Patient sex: M
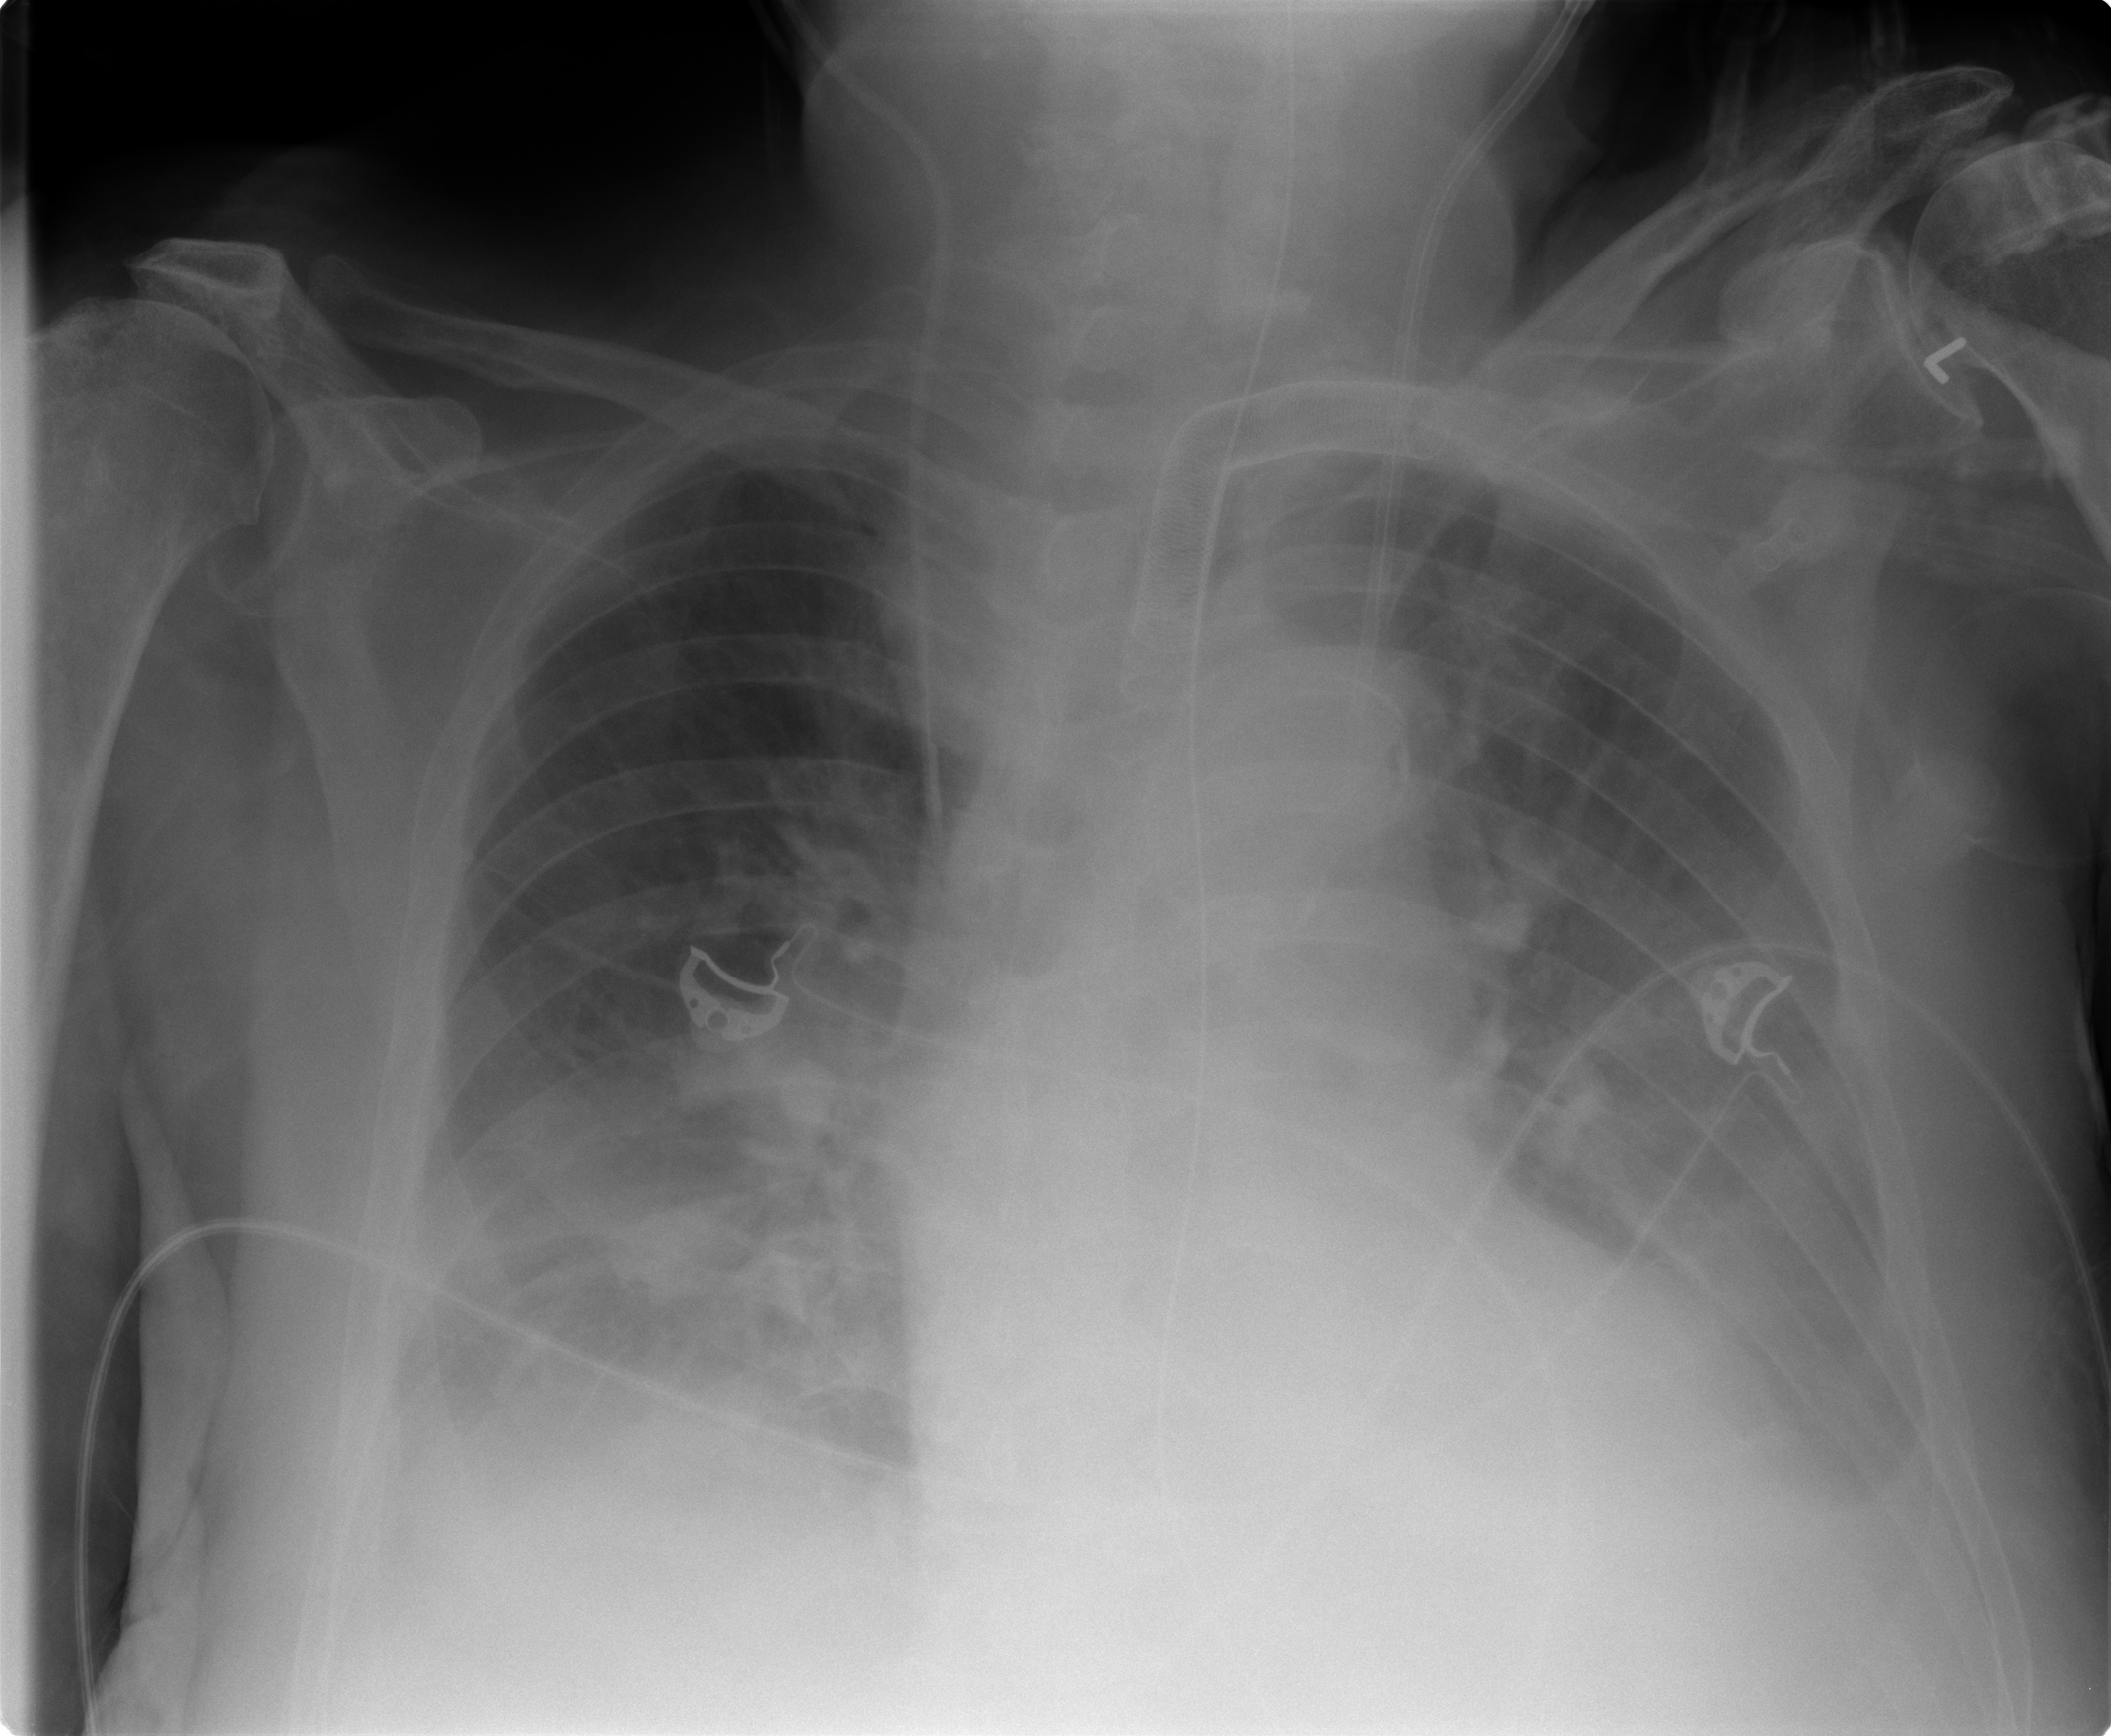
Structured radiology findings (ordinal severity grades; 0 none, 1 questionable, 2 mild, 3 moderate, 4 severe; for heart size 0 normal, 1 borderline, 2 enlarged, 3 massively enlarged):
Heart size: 2
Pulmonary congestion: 2
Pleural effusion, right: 3
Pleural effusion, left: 3
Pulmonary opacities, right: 3
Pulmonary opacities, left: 2
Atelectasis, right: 2
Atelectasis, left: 2